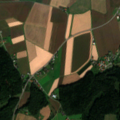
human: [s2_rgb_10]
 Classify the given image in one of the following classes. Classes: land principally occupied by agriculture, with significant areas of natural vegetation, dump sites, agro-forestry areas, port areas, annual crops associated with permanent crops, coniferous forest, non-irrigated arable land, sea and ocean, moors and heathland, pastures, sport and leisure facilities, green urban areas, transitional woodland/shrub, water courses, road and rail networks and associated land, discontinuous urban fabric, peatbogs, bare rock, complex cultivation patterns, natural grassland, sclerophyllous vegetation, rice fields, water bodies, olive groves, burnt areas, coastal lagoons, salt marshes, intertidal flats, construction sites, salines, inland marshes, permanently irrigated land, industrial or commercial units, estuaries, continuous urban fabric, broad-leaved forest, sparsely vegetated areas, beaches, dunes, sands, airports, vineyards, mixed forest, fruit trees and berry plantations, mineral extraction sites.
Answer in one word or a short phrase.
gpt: discontinuous urban fabric, non-irrigated arable land, complex cultivation patterns, broad-leaved forest, mixed forest